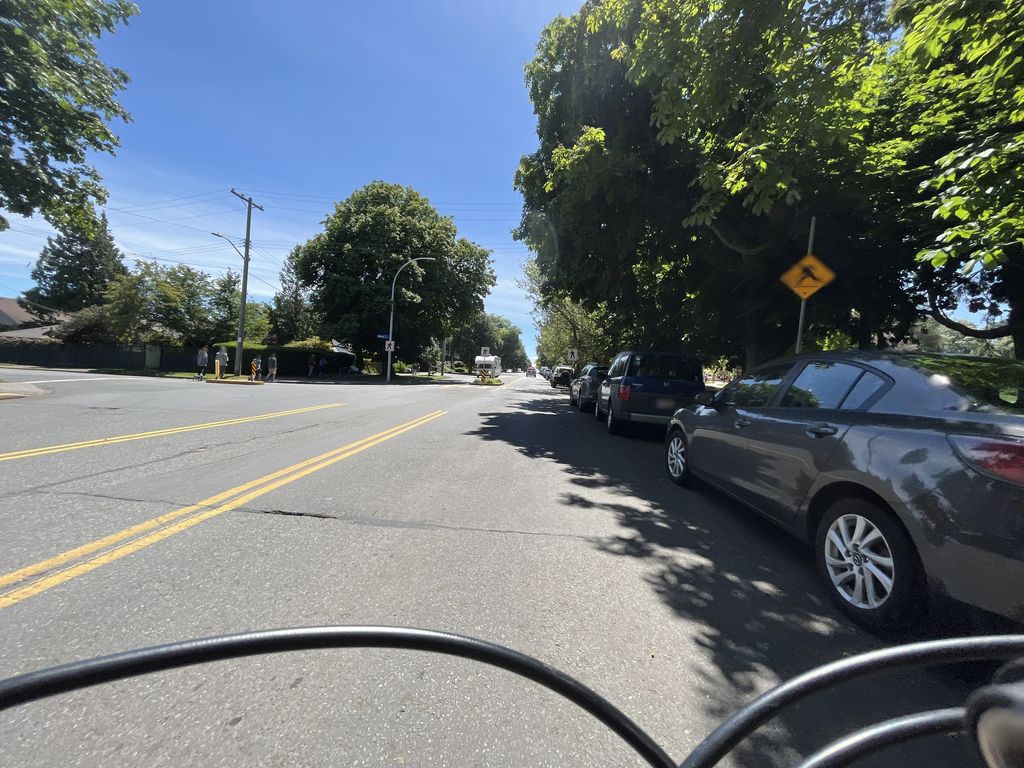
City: victoria